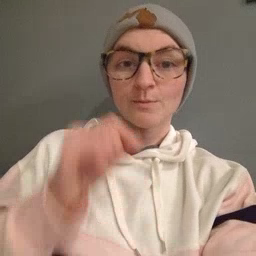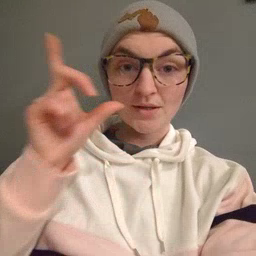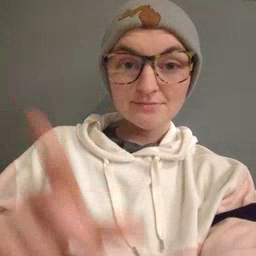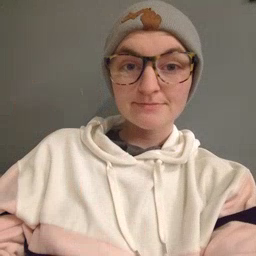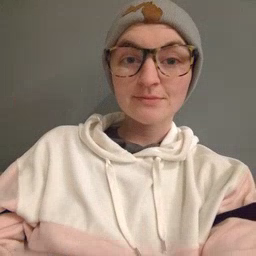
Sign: awake